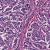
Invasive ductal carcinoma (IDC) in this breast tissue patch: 1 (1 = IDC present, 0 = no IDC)